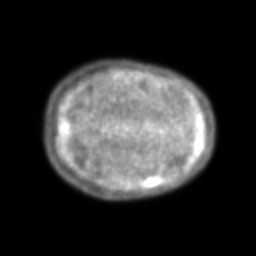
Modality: PET
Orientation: axial
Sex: female
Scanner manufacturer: ge